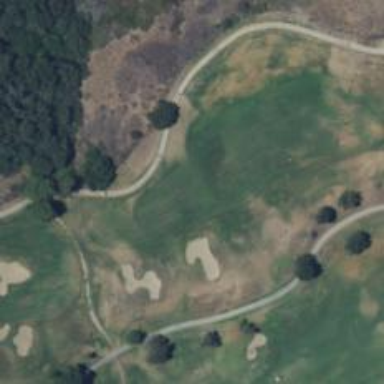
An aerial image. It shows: Golf hole.